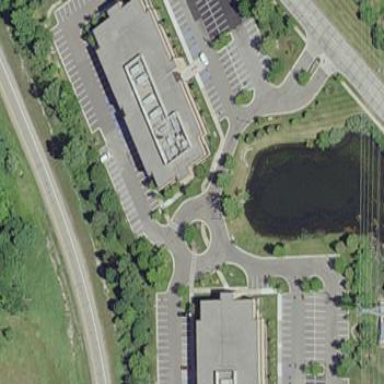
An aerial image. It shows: Office building.